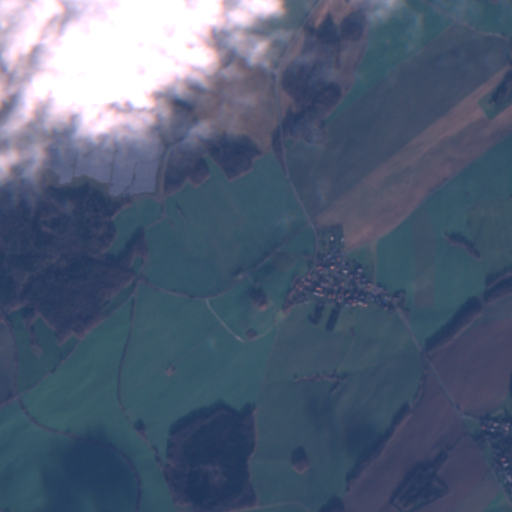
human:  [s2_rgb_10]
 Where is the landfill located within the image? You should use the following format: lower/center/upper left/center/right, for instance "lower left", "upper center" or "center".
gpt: The landfill is located in the upper left of the image.
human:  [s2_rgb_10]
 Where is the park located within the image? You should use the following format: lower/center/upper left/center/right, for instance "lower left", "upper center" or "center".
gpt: The park is located in the center of the image.
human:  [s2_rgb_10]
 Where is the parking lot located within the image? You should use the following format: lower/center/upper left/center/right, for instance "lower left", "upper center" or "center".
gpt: The parking lot is located in the lower right of the image.
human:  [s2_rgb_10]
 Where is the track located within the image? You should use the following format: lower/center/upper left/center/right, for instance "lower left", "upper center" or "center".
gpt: There is no track in the image.